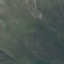
Label: HerbaceousVegetation